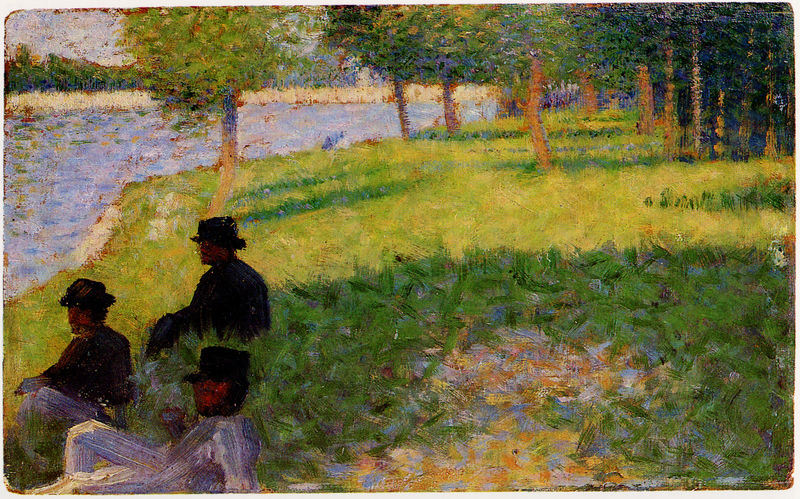
Titel: Trois dos
Künstler: Georges Pierre Seurat
Institution: Privatsammlung
Schlagwörter: baum, blau, gruppe, himmel, mann, schatten, wasser, baumstämme, bäume, fluss, gelb, grün, impressionismus, landschaft, menschen, see, sitzen, teich, ufer, blumen, braun, bunt, hell, hut, hüte, licht, männer, paris, schwarz, skizze, weiss, gras, park, rasen, rot, wiese, malerei, zylinder, anzüge, mensch, schauen, öl, natur, spiegelung, gewässer, sonne, insel, drei, wald, weiher, sommer, ruhe, liegen, ruhen, divisionismus, farben, rast, stämme, duktus, drei männer, freizeit, punkte, blaugrün, seurat, signac, rasten, grande jatte, la grande jatte, postimpressionismus, neoimpressionismus, uffer, blick auf see, suerat